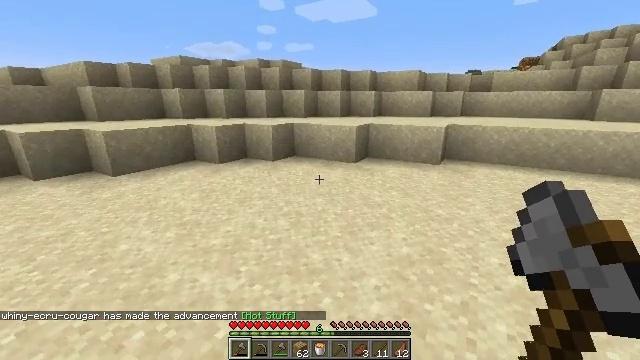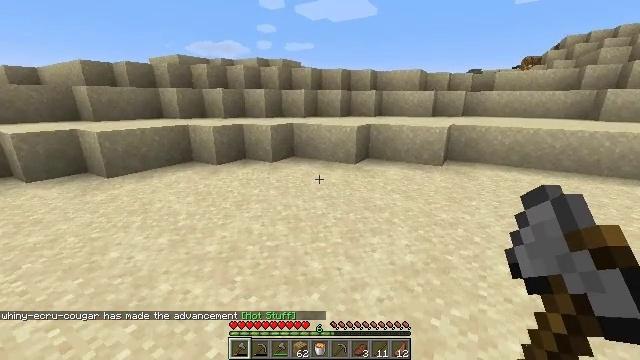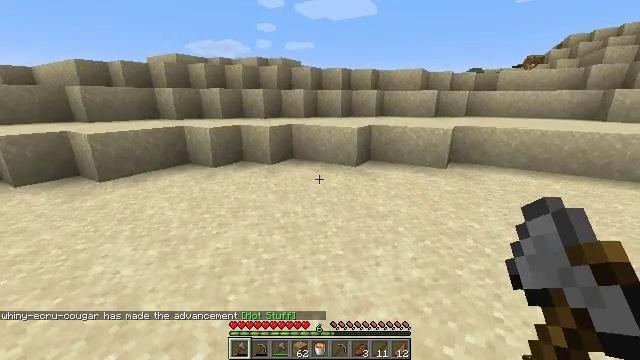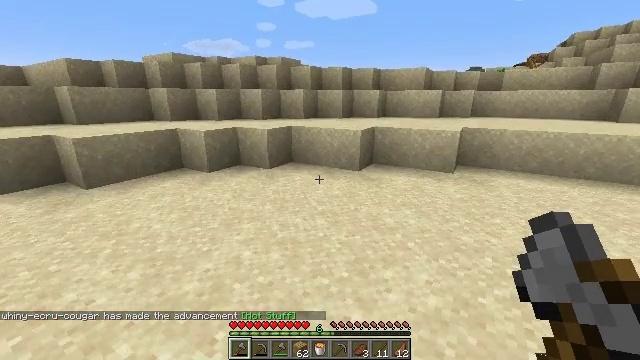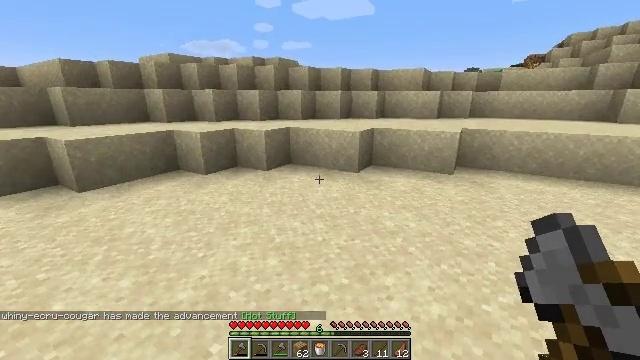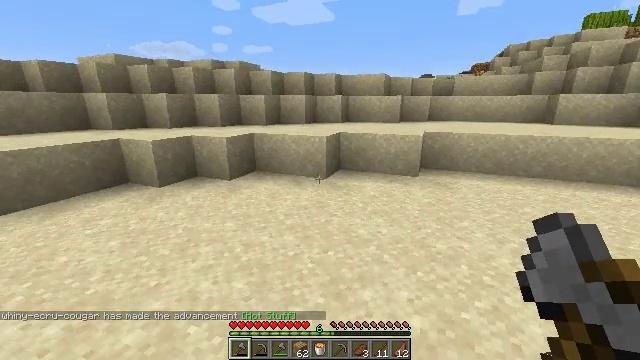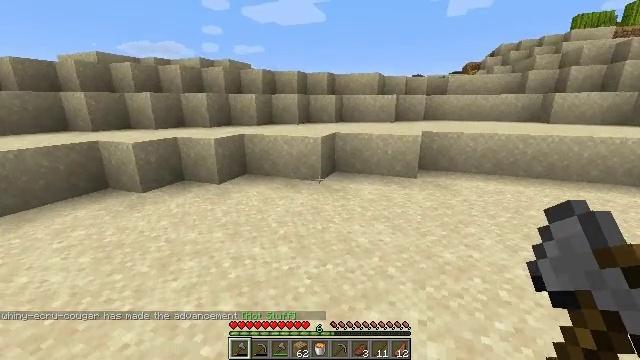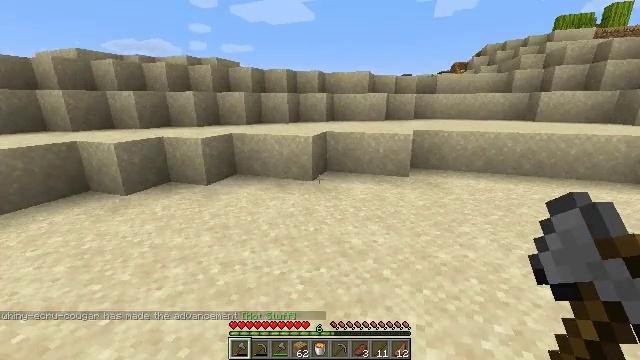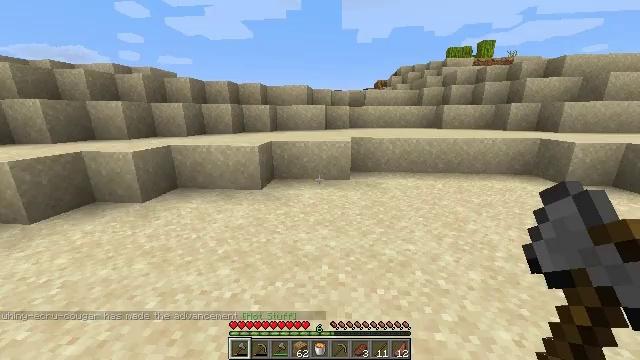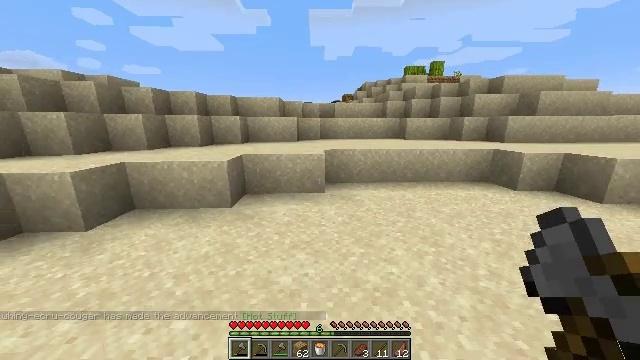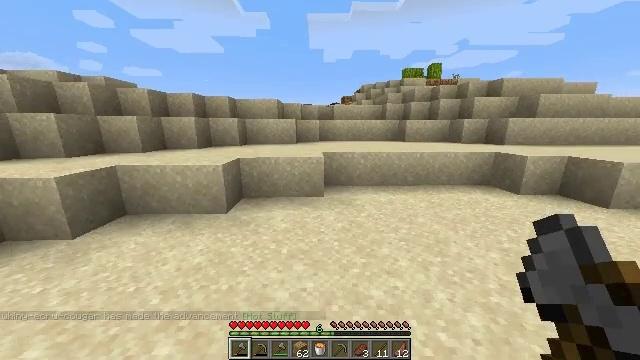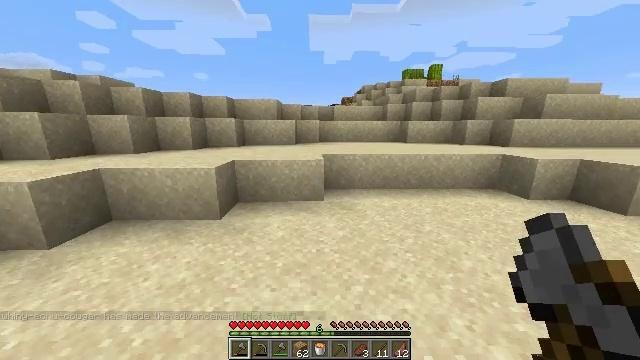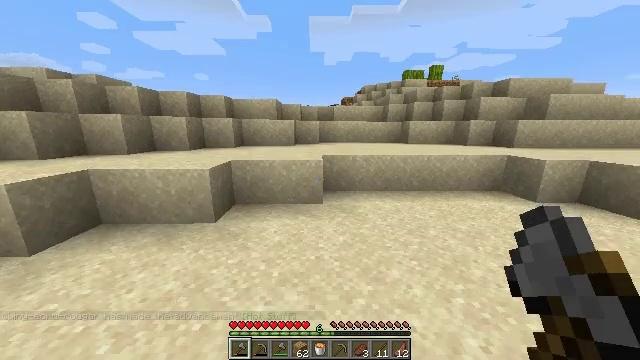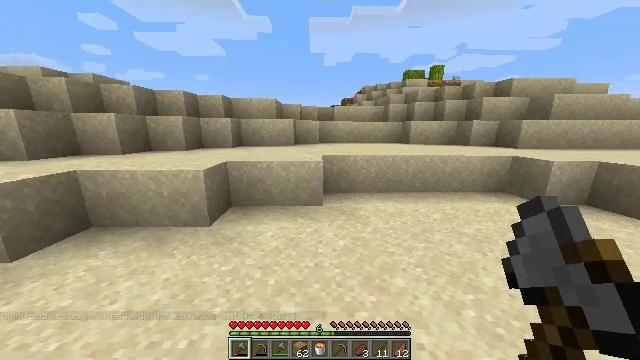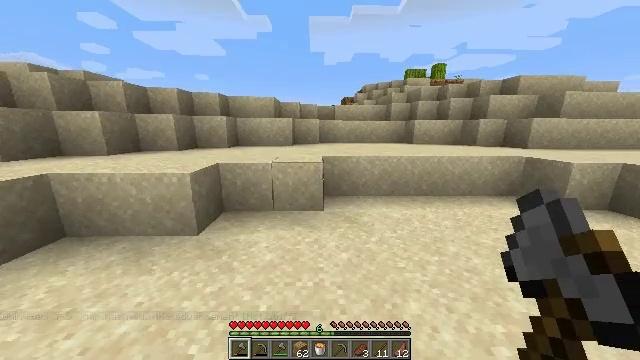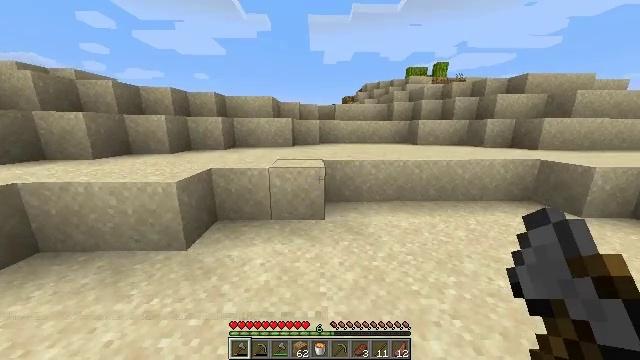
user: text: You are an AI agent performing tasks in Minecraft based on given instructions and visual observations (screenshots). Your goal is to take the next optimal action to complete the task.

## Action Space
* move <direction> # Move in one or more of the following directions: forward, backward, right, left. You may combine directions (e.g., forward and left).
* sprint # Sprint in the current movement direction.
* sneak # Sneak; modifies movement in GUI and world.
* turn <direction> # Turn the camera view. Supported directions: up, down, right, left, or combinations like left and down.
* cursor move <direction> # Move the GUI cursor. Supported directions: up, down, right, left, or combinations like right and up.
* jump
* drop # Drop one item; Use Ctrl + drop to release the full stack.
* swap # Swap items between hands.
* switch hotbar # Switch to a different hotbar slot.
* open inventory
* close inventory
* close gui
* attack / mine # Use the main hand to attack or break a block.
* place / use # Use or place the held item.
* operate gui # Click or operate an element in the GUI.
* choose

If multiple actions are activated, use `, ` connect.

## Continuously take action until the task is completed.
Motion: motion action
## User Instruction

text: Mine a melon block.
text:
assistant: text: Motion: move forward
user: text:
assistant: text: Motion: move forward
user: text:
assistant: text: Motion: move forward
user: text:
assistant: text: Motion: move forward
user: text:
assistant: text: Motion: move forward, turn right
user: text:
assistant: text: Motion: move forward, sprint, turn right
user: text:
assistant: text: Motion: move forward, sprint, turn right
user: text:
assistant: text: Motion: move forward, sprint, turn right and up
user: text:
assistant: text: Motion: move forward, sprint, turn right and up
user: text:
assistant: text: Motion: move forward, sprint
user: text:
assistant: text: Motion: move forward, sprint
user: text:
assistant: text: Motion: move forward, sprint
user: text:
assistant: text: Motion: move forward, sprint
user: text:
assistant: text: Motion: move forward, sprint
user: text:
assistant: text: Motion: move forward, sprint
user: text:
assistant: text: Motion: move forward, sprint
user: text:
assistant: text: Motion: move forward, sprint
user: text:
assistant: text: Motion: move forward, sprint
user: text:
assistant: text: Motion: move forward, sprint
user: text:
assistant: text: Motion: move forward, sprint
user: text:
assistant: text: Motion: move forward, sprint, jump
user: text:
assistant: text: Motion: move forward, sprint, jump
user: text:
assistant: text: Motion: move forward, sprint, jump
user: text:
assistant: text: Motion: move forward, sprint, jump
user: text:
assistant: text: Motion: move forward, sprint, jump
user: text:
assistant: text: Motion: move forward, sprint, jump
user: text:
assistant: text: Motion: move forward, sprint, jump
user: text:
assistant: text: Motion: move forward, sprint, jump
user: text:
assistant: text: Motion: move forward, sprint, jump
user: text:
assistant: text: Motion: move forward, sprint, jump